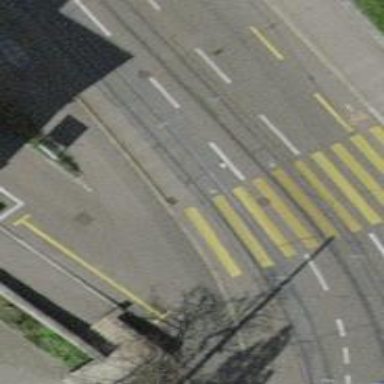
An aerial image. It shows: Kerb serving as barrier.